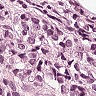
Metastatic tissue present: yes